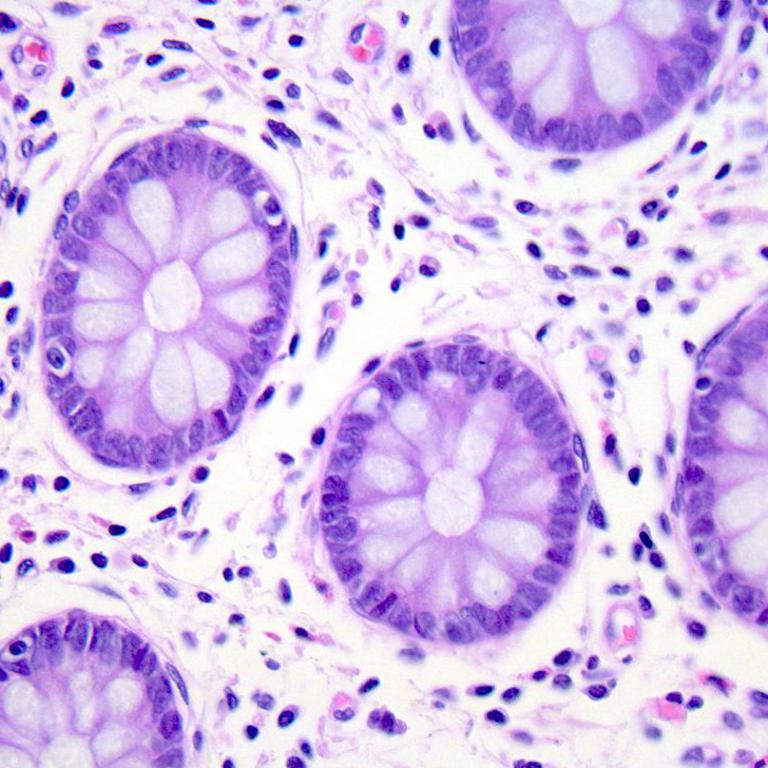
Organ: colon
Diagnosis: benign